Interaction volume radius: 10 \u00c5
Interaction volume height: 20 \u00c5
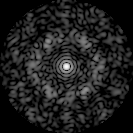
Disorder parameter: 0.7644